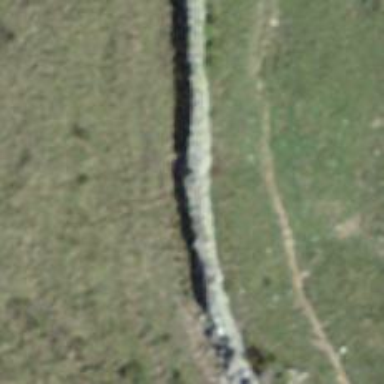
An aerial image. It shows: Wall made of dry stone.